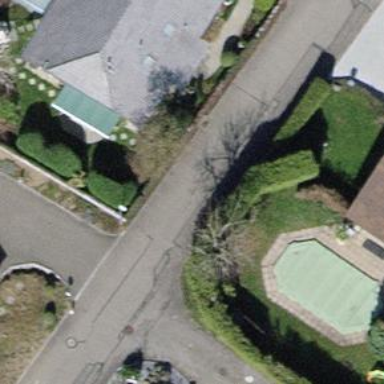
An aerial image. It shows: Residential road with asphalt surface.